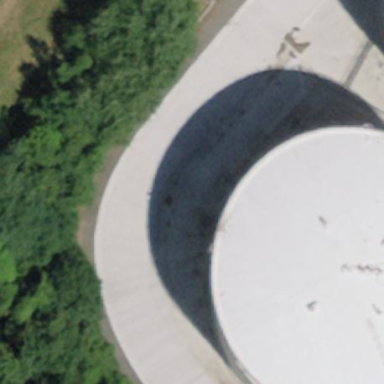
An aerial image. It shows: Storage tank with man-made structure.